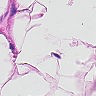
Metastatic tissue present: no